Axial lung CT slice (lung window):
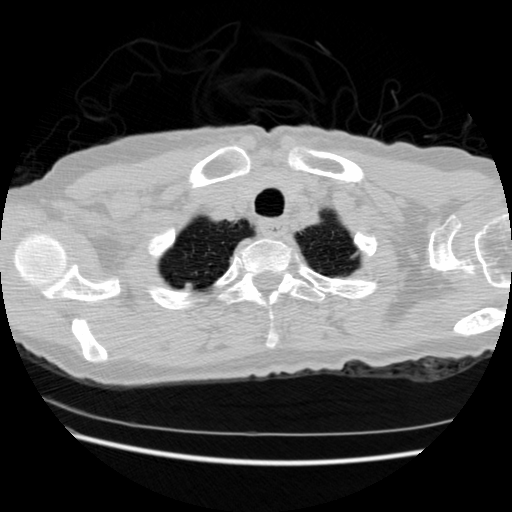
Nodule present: no